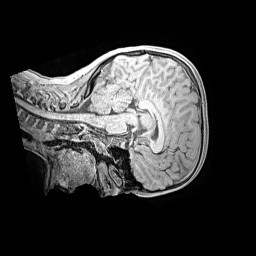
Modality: MP2RAGE
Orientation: sagittal
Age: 9
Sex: male
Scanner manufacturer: siemens
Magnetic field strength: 3 T
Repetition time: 4 s
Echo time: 0.00299 s